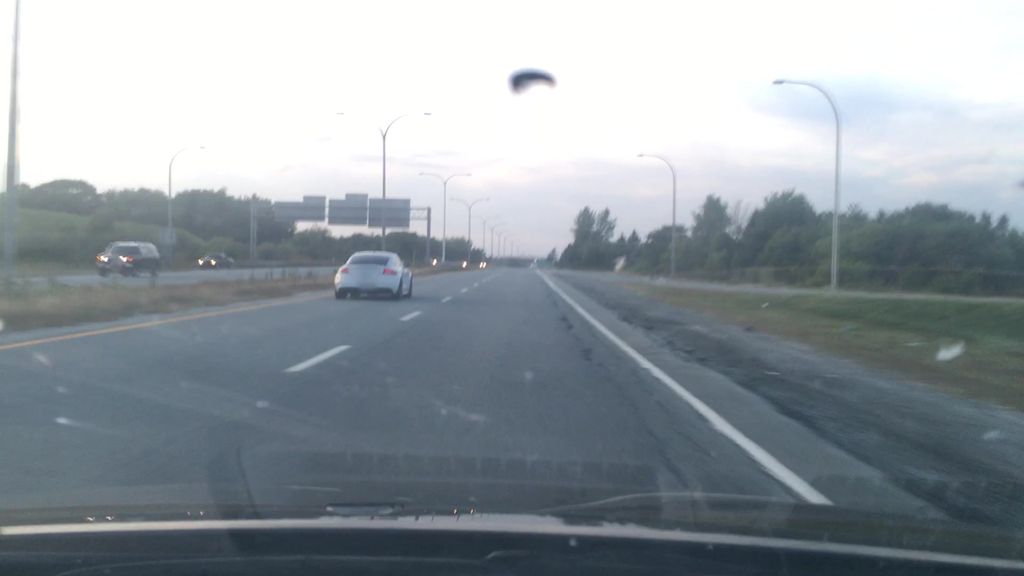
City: halifax